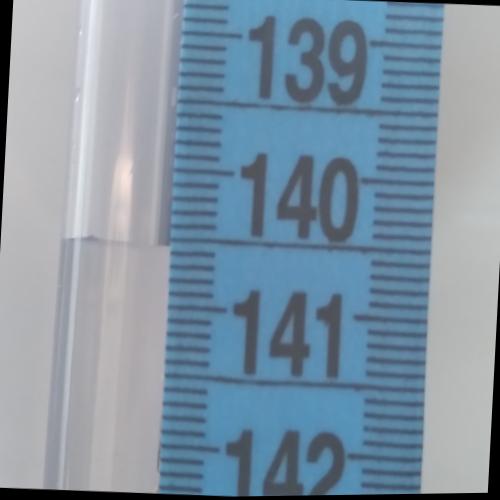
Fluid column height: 140.6 cm